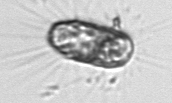
Label: Corethron_hystrix